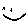
Label: smiley face